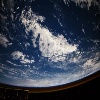
Label: cloud